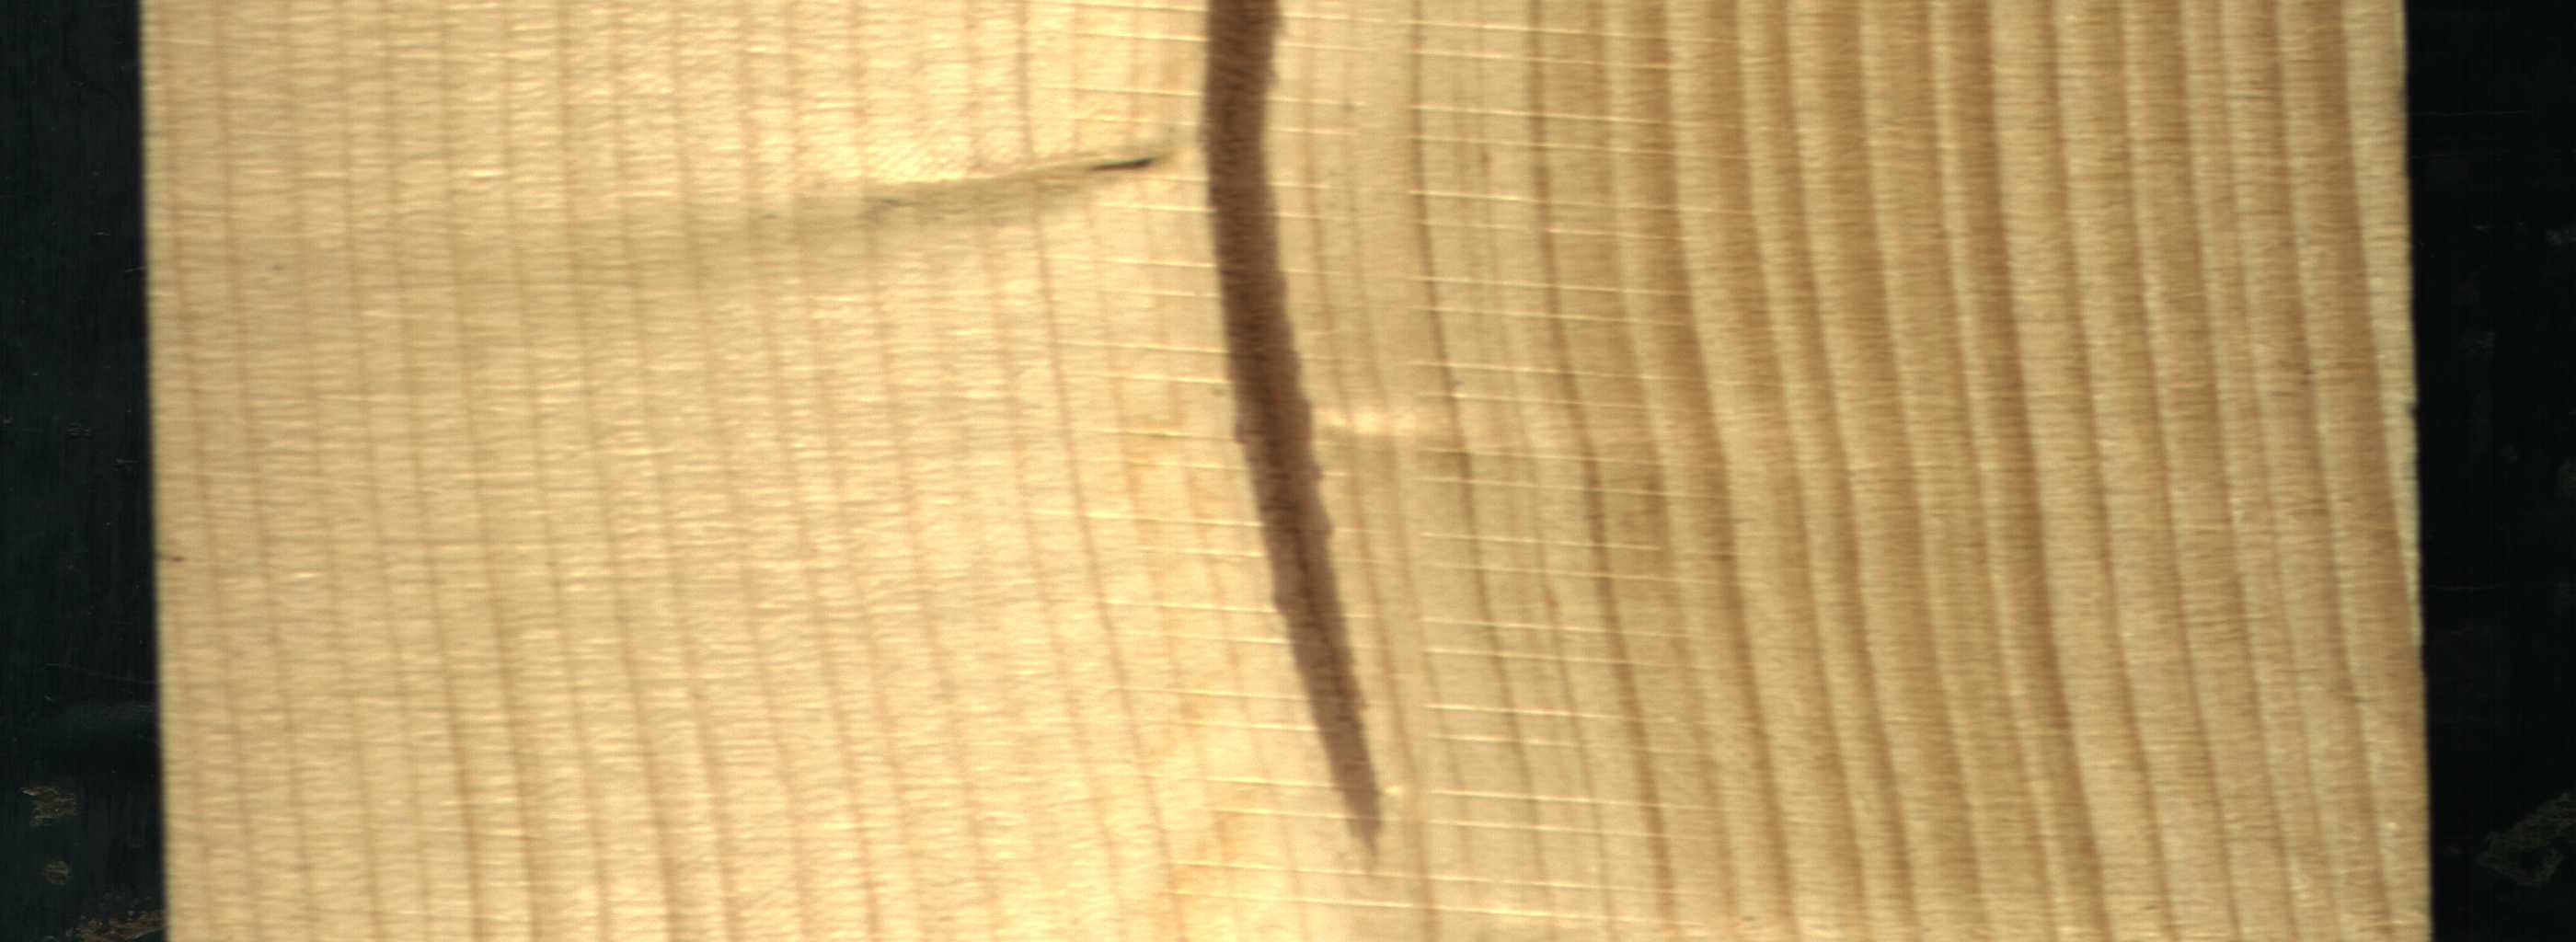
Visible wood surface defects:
Marrow
Live_Knot